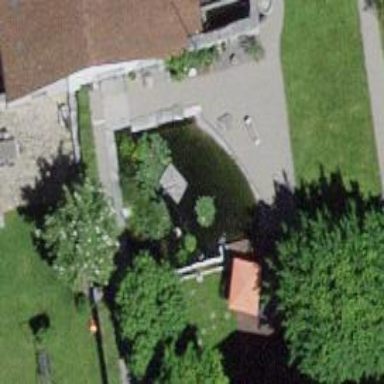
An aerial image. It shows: Garden that is leisure land.